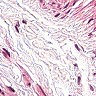
Metastatic tissue present: no